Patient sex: M
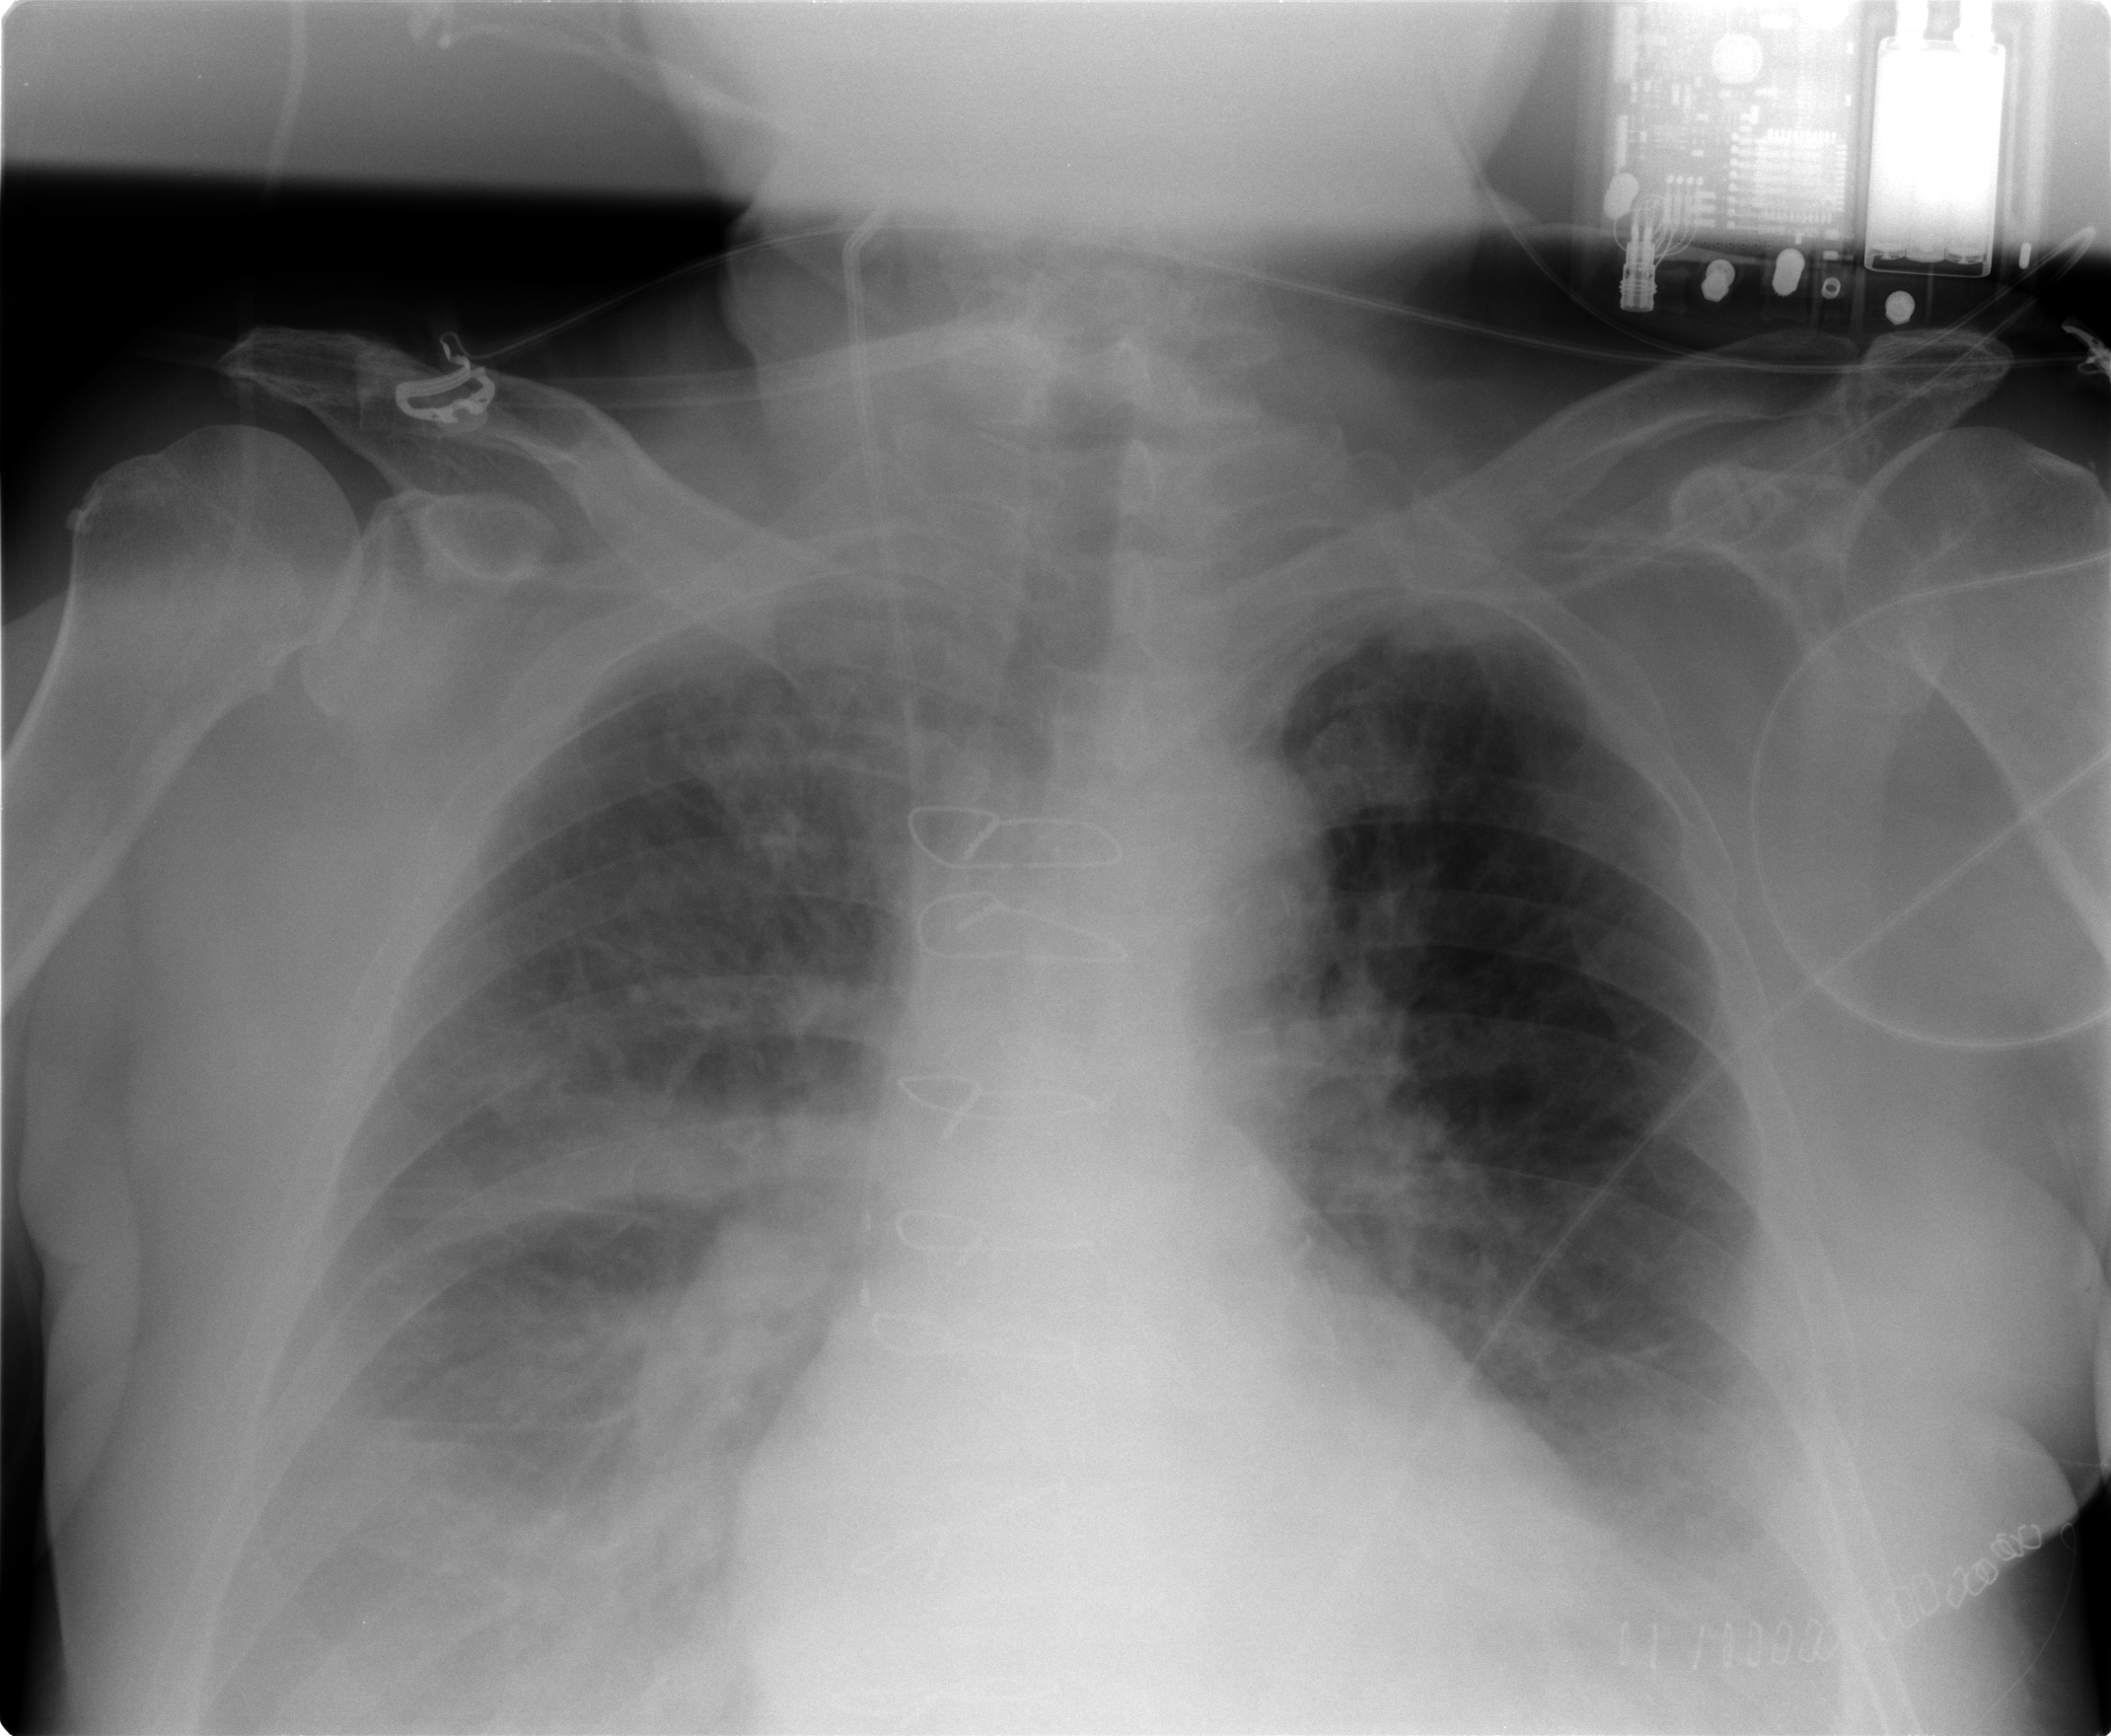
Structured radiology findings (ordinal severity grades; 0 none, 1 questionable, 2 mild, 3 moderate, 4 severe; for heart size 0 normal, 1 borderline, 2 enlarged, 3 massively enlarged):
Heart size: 0
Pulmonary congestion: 2
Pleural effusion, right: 2
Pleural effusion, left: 2
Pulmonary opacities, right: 0
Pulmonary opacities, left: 0
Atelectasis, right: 2
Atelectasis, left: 2